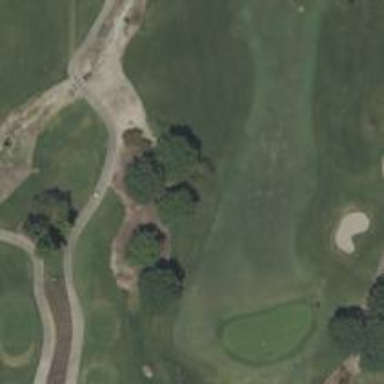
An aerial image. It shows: Tree on golf course.